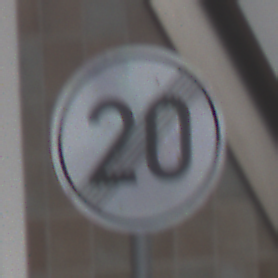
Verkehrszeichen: EndeGeschwindigkeit20
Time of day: MorningAfternoon
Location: Roofed (Urban)
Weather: PartlyCloudy
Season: NotSpecified
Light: Natural